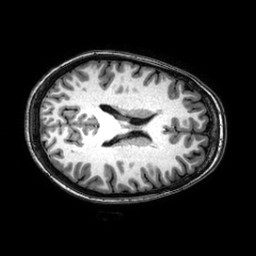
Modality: T1w
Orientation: axial
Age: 28
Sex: female